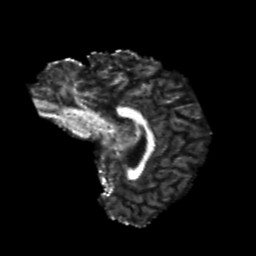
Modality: FA
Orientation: sagittal
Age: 24
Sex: female
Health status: healthy
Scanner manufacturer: philips
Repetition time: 7.39 s
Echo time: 0.08599 s